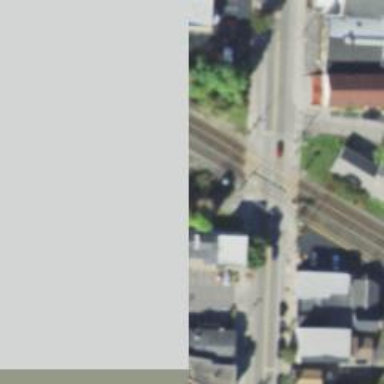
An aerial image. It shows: Railway crossing.